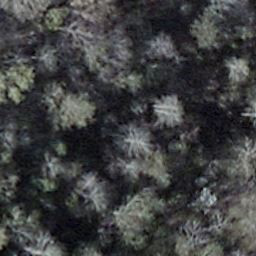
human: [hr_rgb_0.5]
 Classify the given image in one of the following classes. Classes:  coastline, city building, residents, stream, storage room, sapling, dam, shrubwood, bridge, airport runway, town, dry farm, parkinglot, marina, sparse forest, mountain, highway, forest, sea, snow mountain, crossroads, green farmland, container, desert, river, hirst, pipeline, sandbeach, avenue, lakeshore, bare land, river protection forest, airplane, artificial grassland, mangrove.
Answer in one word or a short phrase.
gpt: shrubwood